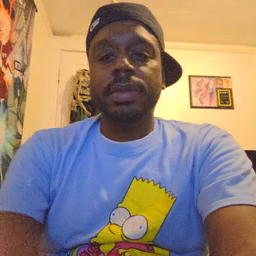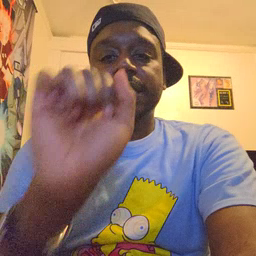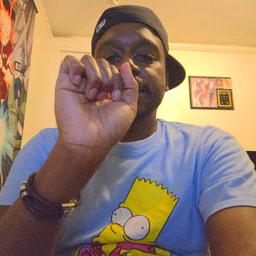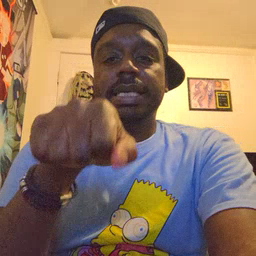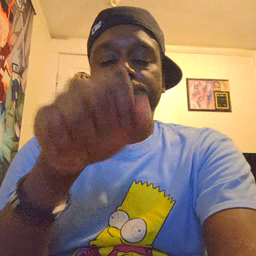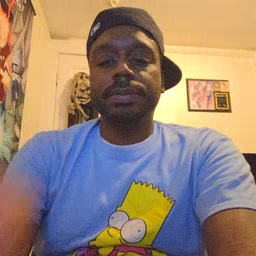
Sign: yes